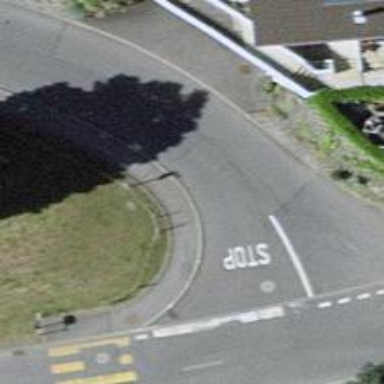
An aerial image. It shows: Sidewalk along the footway.